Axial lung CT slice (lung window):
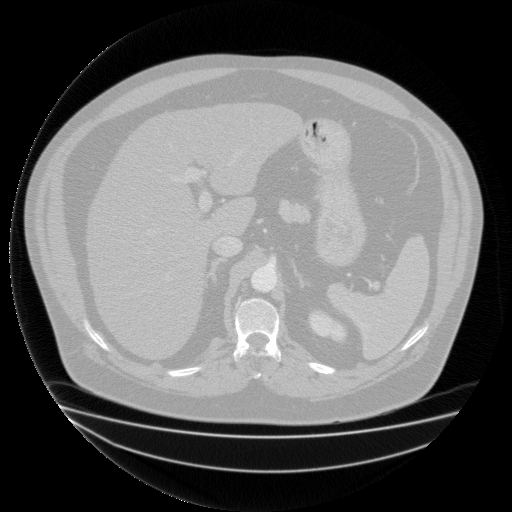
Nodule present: no